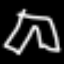
Label: pants